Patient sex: M
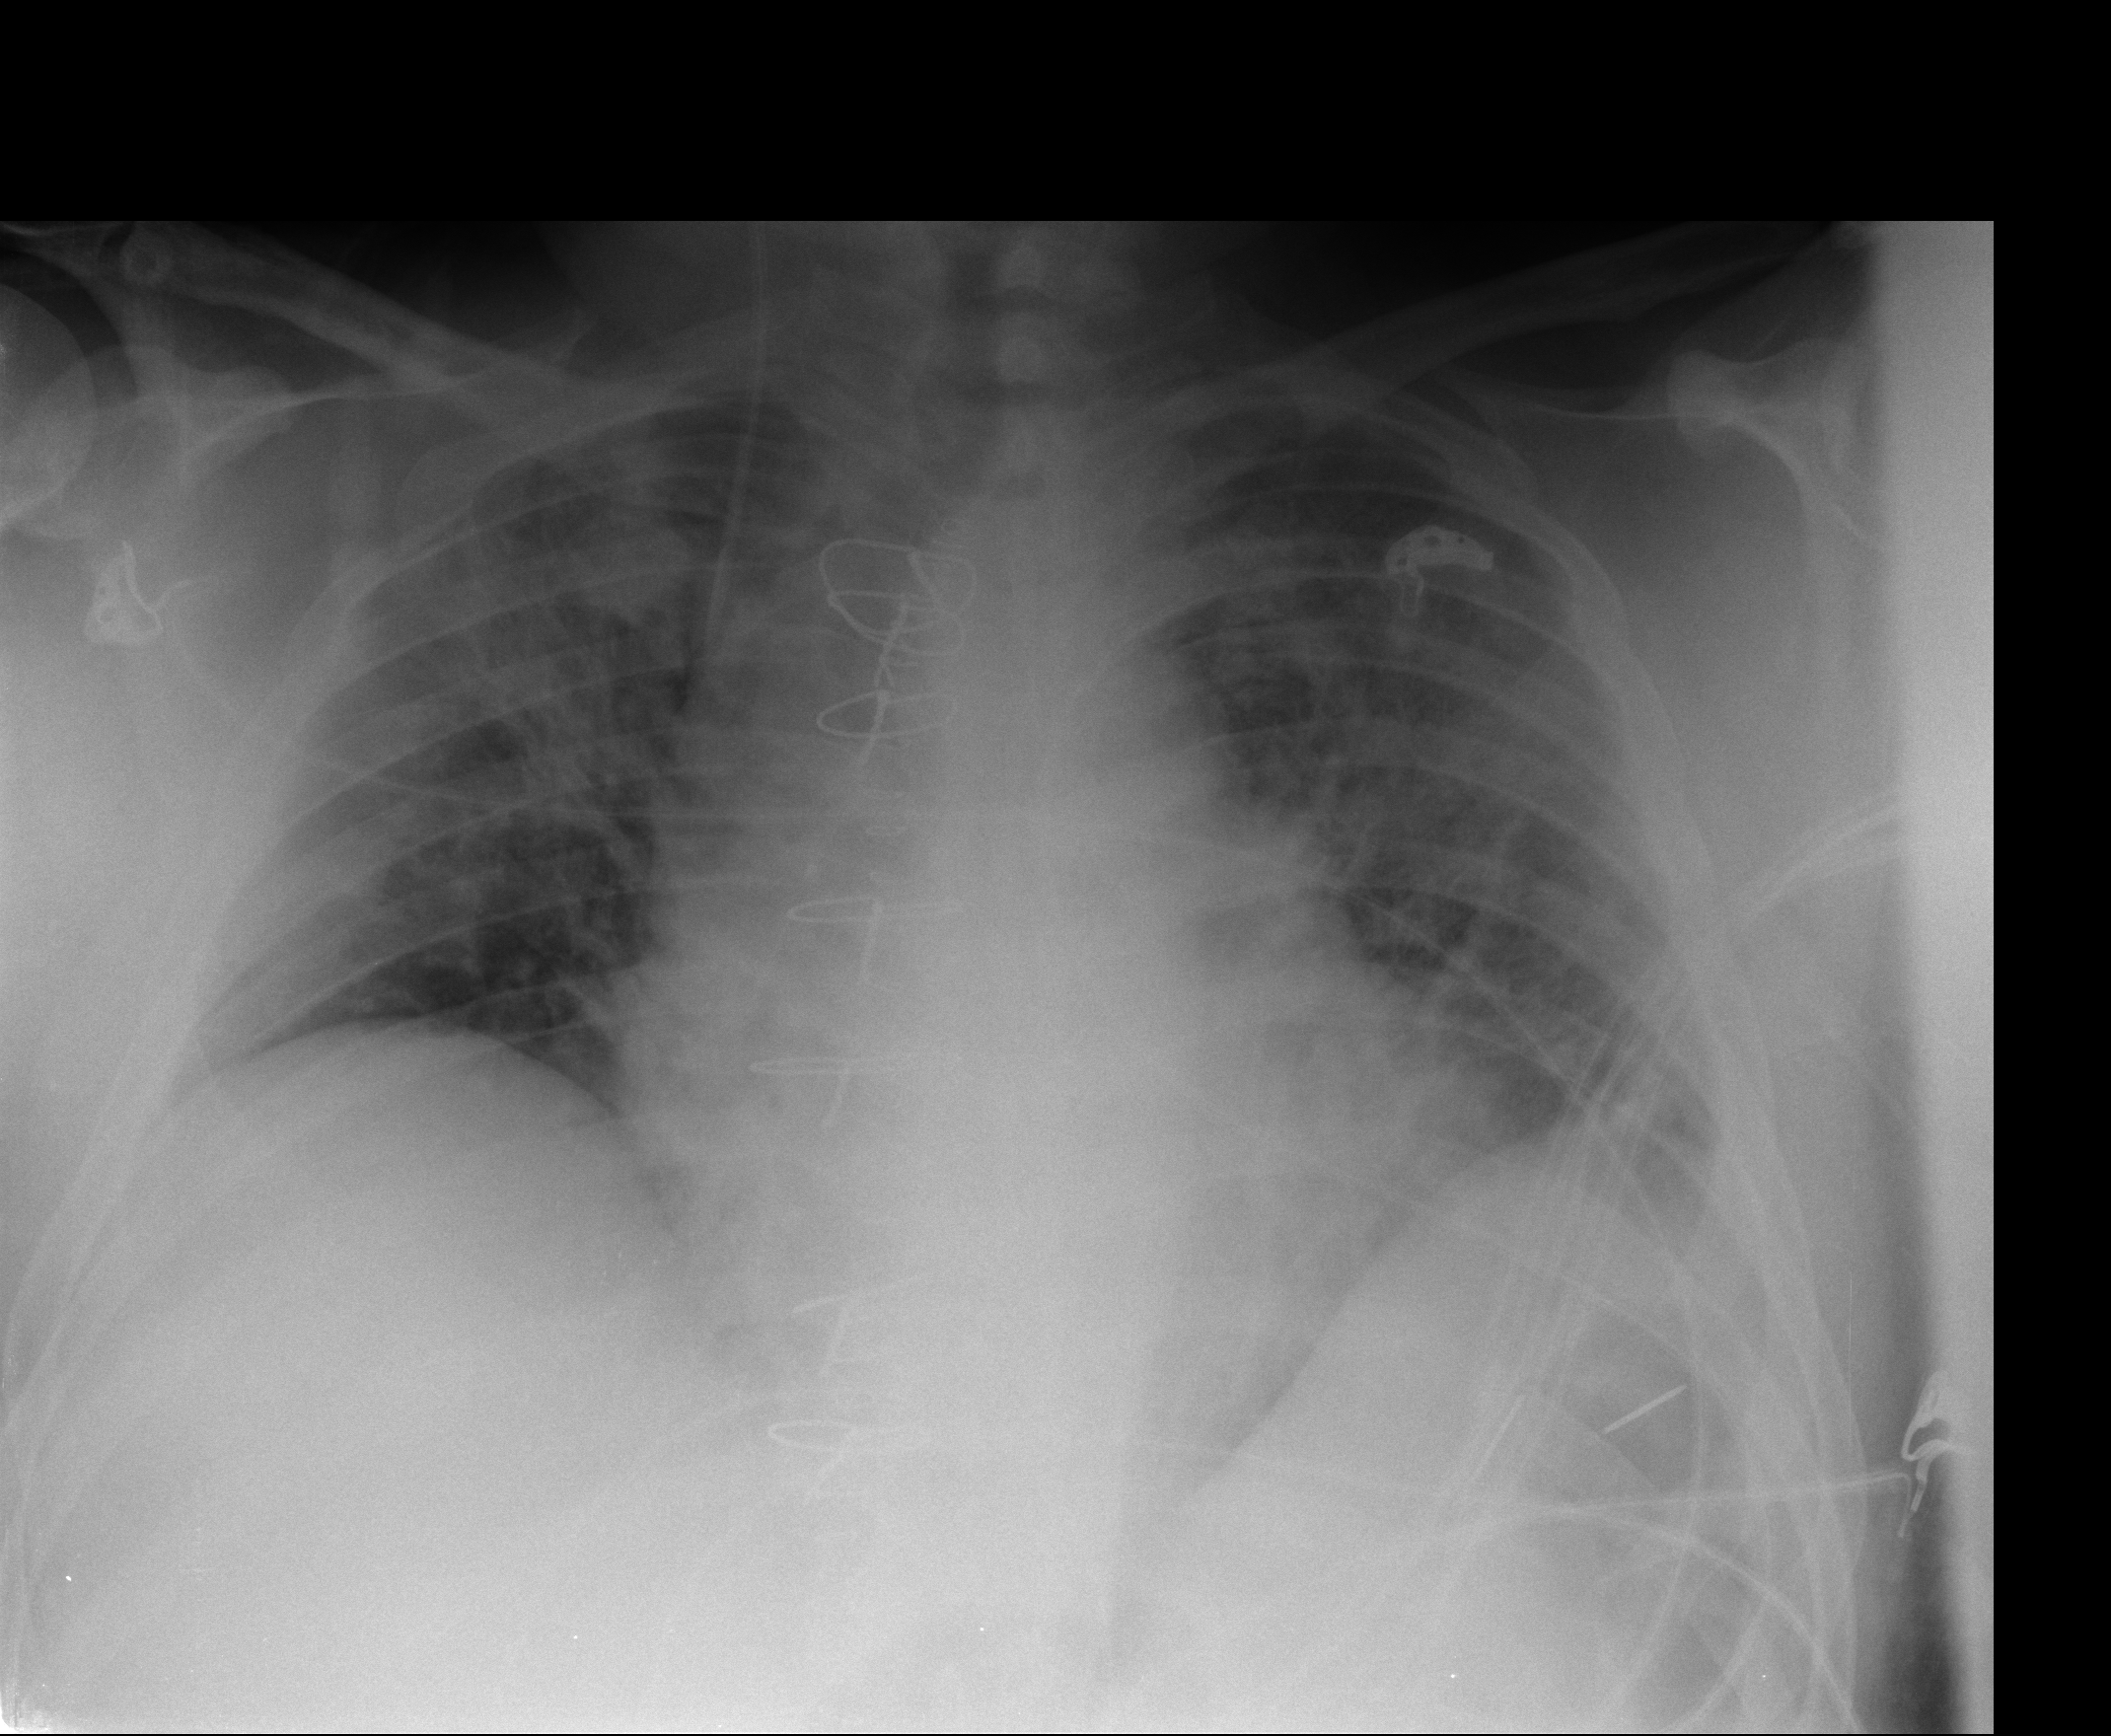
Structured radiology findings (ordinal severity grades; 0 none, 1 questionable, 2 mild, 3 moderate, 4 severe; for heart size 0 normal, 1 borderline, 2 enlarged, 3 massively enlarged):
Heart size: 2
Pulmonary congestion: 3
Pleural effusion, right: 0
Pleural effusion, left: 1
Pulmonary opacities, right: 3
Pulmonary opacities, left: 2
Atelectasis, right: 2
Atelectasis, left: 2